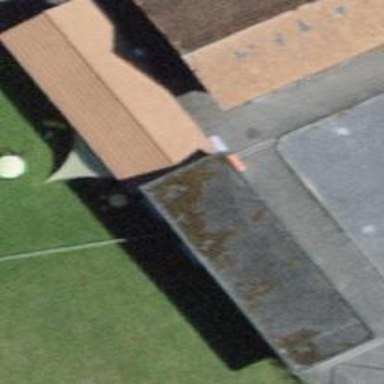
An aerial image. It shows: Shed building.